Question: i want to change the default gray tint on uitabbar when it is not selected. my problem is that i tried the following code but it only shows default gray color first time after that it changes to mu required white color tint which is actually my images color.
in didFinishLaunchingWithOptions
'''
[[tabBarController.tabBar.items objectAtIndex:0] setFinishedSelectedImage:nil withFinishedUnselectedImage:[UIImage imageNamed:@"mylib"]];
[[tabBarController.tabBar.items objectAtIndex:1] setFinishedSelectedImage:nil withFinishedUnselectedImage:[UIImage imageNamed:@"explore"]];
[[tabBarController.tabBar.items objectAtIndex:2] setFinishedSelectedImage:nil withFinishedUnselectedImage:[UIImage imageNamed:@"radio"]];
[[tabBarController.tabBar.items objectAtIndex:3] setFinishedSelectedImage:nil withFinishedUnselectedImage:[UIImage imageNamed:@"search"]];
[[tabBarController.tabBar.items objectAtIndex:4] setFinishedSelectedImage:nil withFinishedUnselectedImage:[UIImage imageNamed:@"people"]];
[[UITabBarItem appearance] setTitleTextAttributes:@{ NSForegroundColorAttributeName : [UIColor whiteColor] }forState:UIControlStateNormal];
[[UITabBarItem appearance] setTitleTextAttributes:@{ NSForegroundColorAttributeName : [UIColor colorWithRed:(191/255.0) green:(2/255.0) blue:(6/255.0) alpha:1] }forState:UIControlStateSelected];
[[UITabBar appearance] setTintColor:[UIColor colorWithRed:(191/255.0) green:(2/255.0) blue:(6/255.0) alpha:1]];
'''

please help i want to get rid of this default gray and want it white colored.
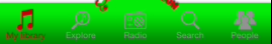
Answer: You can subclass UITabBar and it's viewDidLoad method do this:
'''
- (void)viewDidLoad {
[super viewDidLoad];
//Do your logic here...
}
'''